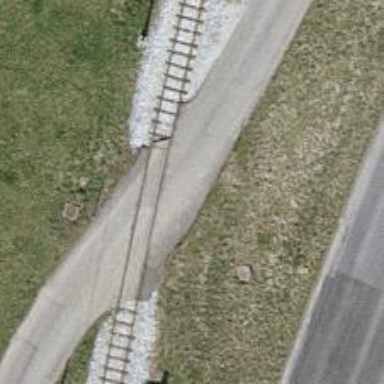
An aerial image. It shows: Full barrier level crossing along the railway.